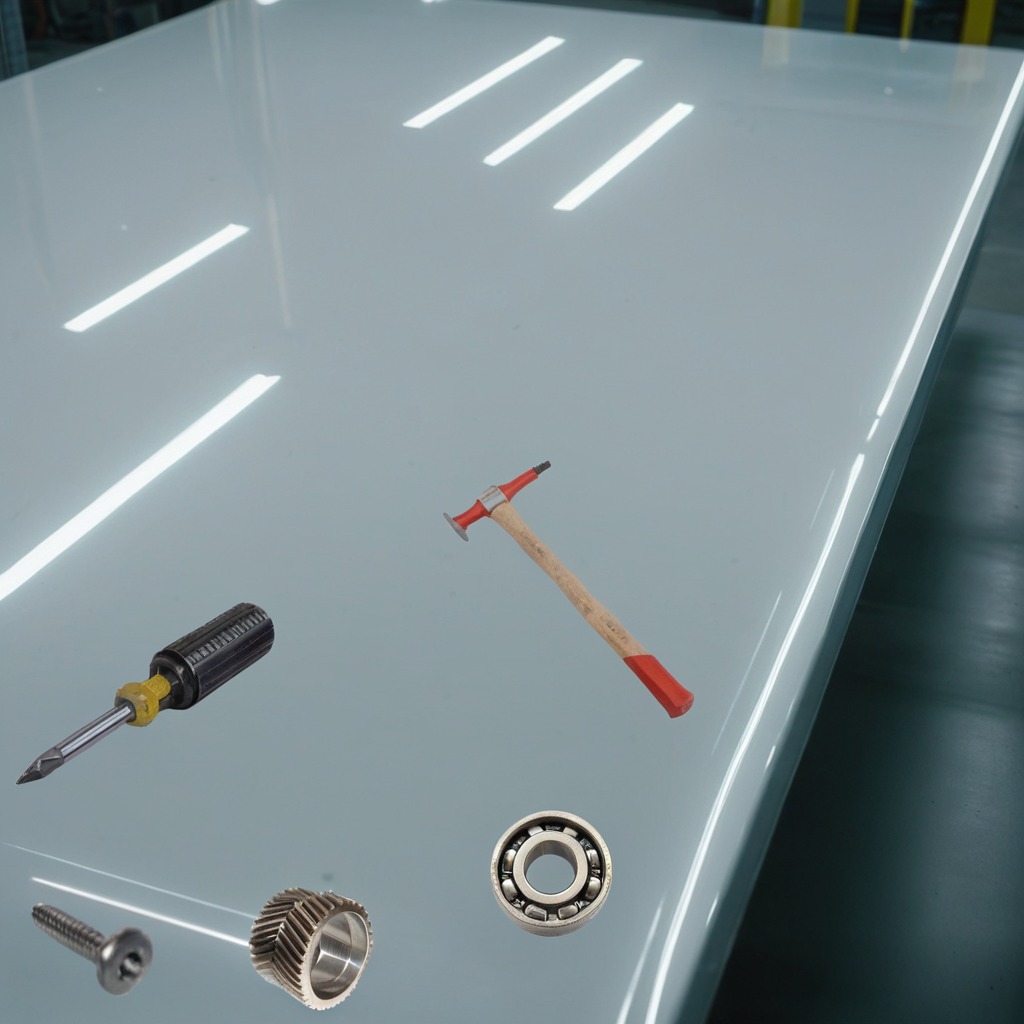
A metal ball bearing, a steel gear with teeth, a hammer, a metal machine screw, and a screwdriver are lying on the table.